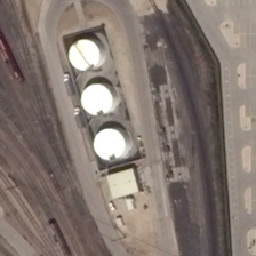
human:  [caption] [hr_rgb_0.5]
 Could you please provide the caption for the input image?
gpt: There are three large storage tanks.

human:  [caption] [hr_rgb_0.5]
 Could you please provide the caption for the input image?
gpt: There are three large storage tanks.

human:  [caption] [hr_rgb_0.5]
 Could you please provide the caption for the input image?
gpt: There are three large storage tanks.

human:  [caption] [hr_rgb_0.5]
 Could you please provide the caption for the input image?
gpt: There are three large storage tanks.

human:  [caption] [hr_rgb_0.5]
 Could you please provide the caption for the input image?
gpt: There are three big tanks.